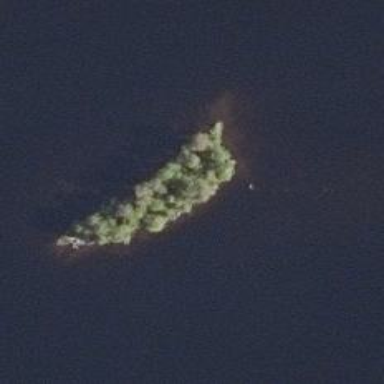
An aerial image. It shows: Islet.